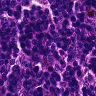
Metastatic tissue present: no